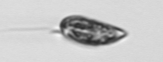
Label: Prorocentrum_triestinum